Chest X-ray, PA view. Patient: 73 years old, sex M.
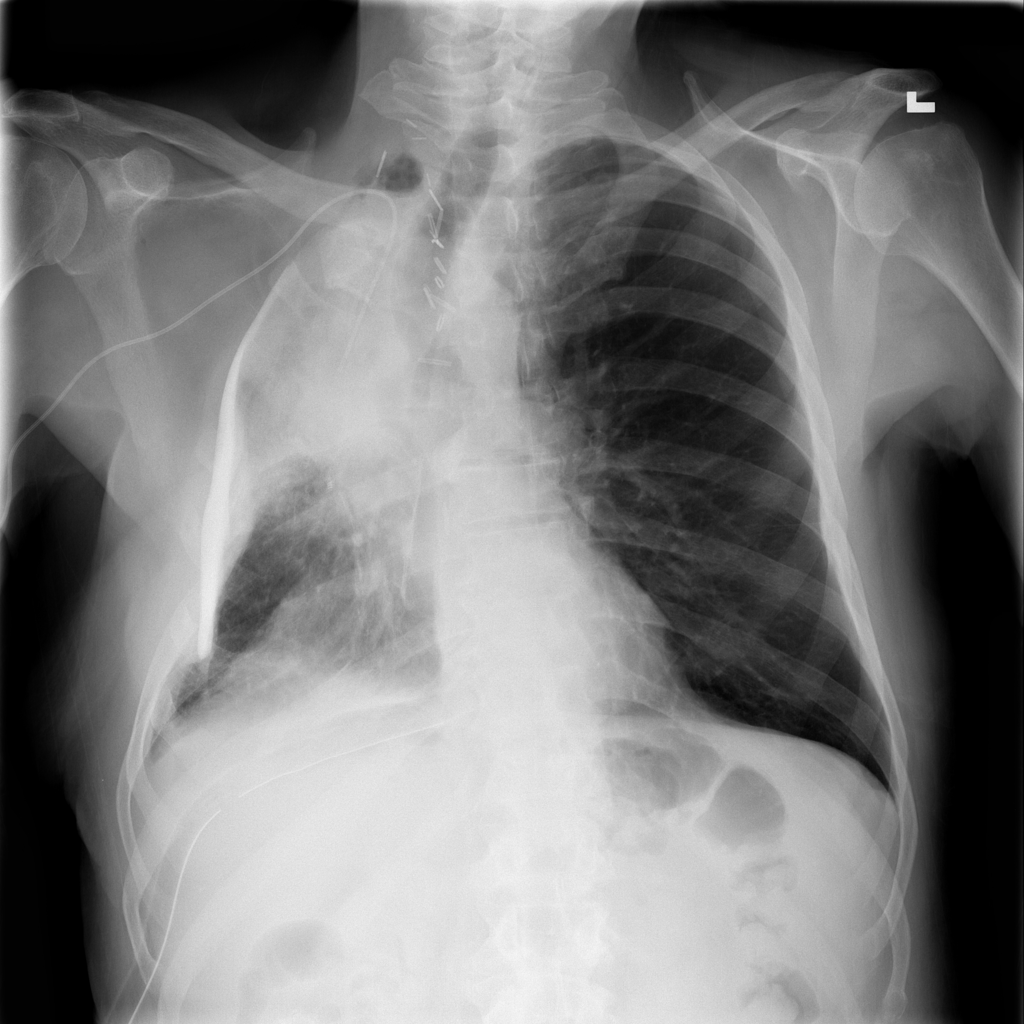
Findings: No Finding